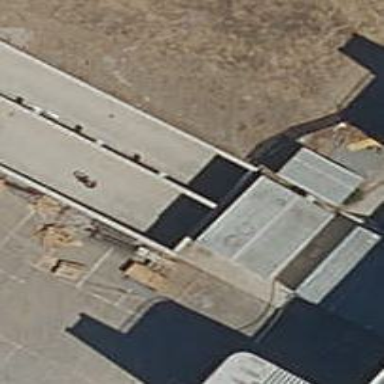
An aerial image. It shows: Parking entrance.